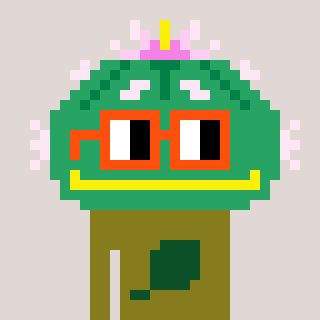
a pixel art character with square orange glasses, a peyote-shaped head and a gunk-colored body on a warm background